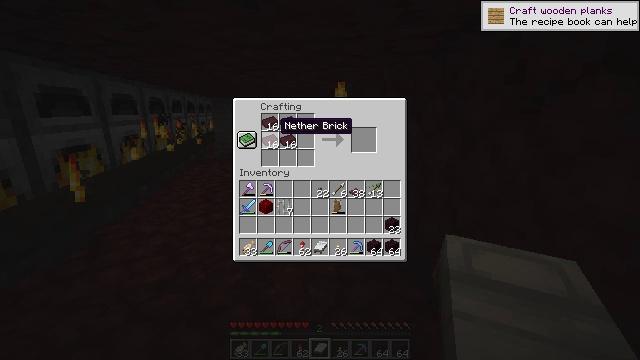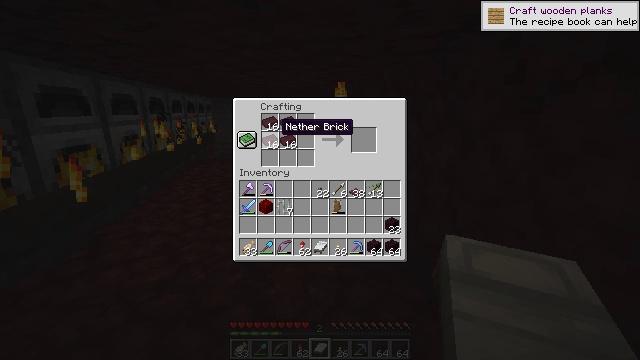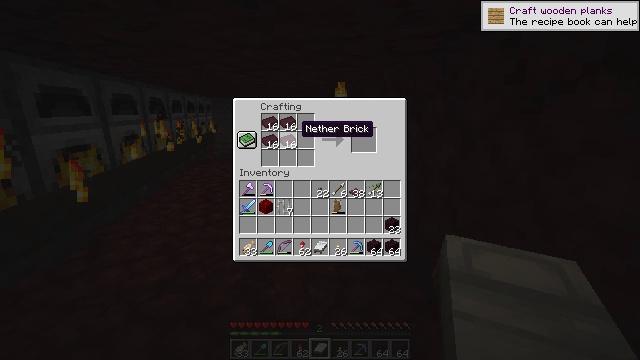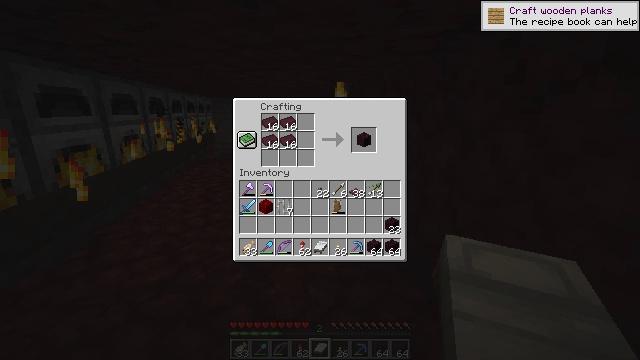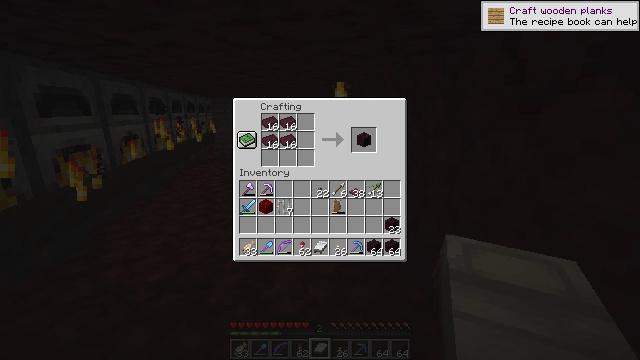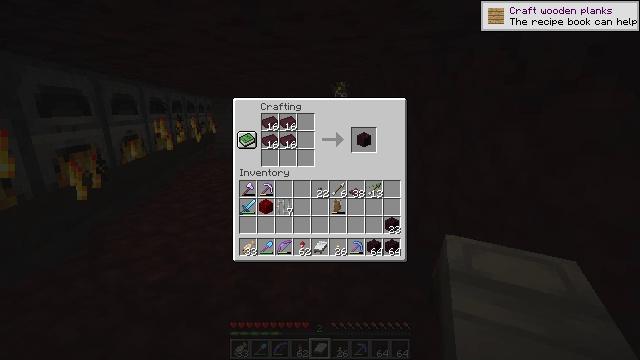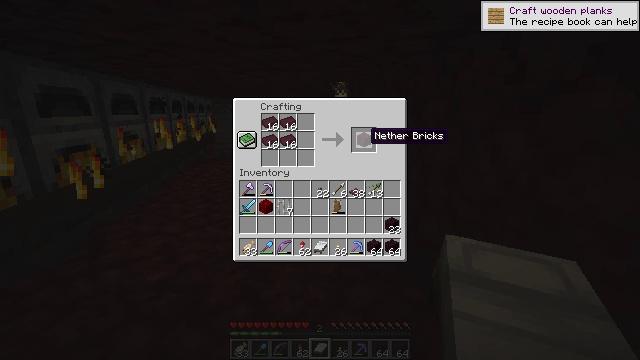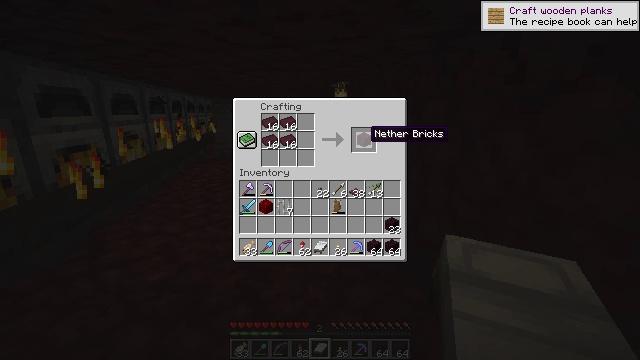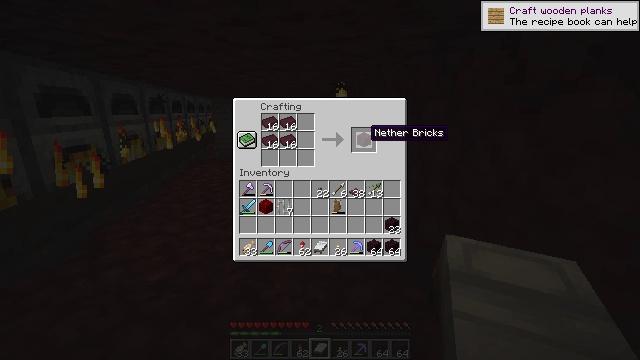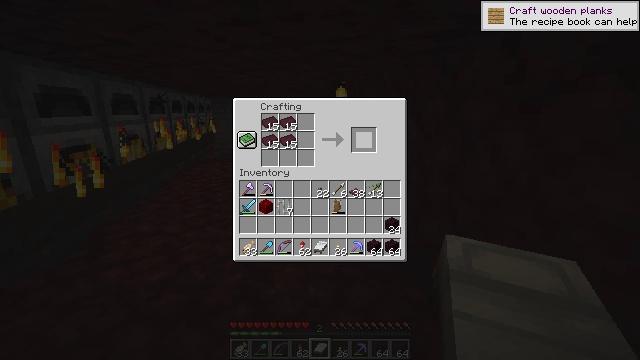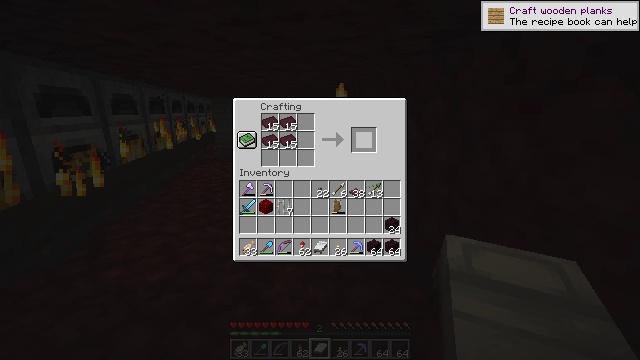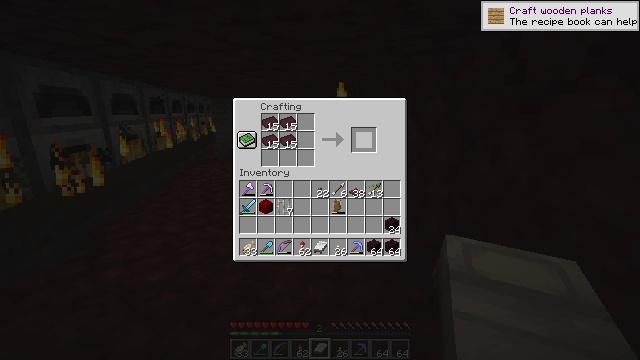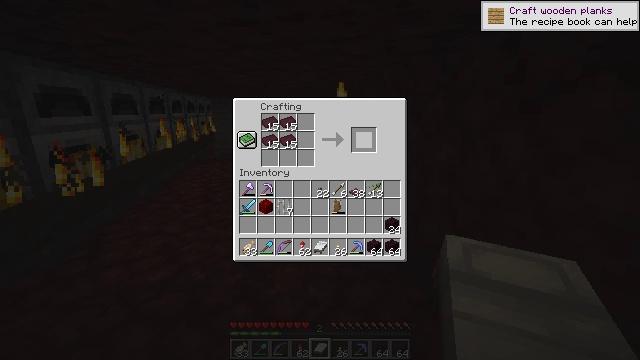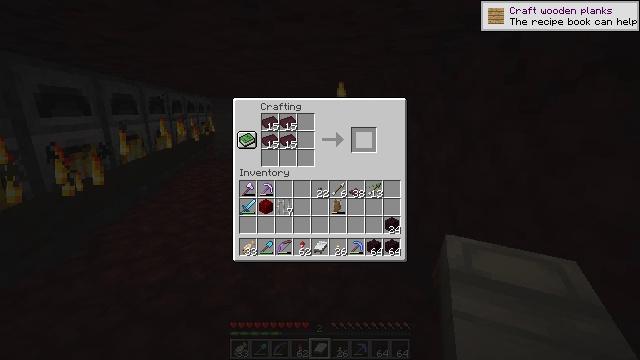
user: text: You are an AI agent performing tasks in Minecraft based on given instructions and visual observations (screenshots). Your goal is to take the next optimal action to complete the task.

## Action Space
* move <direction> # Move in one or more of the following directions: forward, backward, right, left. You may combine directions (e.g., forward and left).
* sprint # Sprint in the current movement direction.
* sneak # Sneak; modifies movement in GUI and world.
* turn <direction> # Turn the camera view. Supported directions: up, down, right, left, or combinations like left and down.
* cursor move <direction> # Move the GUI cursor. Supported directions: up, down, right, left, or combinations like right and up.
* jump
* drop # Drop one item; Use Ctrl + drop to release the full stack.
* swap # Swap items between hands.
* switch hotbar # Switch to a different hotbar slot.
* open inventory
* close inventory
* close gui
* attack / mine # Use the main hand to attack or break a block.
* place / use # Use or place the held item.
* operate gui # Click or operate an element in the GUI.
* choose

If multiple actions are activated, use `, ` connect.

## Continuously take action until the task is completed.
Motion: motion action
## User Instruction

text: Interact with the furnace to obtain nether bricks.
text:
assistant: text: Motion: no_op
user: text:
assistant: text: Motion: cursor move right
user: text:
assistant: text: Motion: sneak, cursor move right and down
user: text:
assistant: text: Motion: sneak, cursor move right
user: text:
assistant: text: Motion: sneak
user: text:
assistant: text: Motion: sneak, cursor move left
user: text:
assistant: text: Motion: sneak
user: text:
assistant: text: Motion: sneak
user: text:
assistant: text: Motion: sneak, choose
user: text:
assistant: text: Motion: sneak, choose
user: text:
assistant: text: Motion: sneak
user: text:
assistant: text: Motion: sneak
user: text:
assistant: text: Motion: sneak
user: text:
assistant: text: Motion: no_op